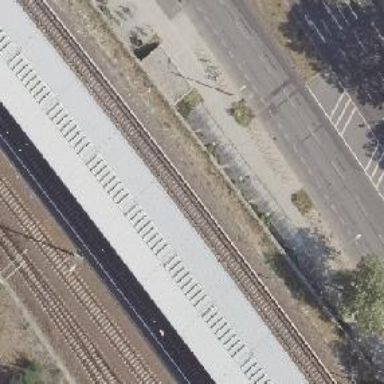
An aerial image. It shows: Light rail halt station for public transport.